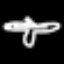
Label: airplane